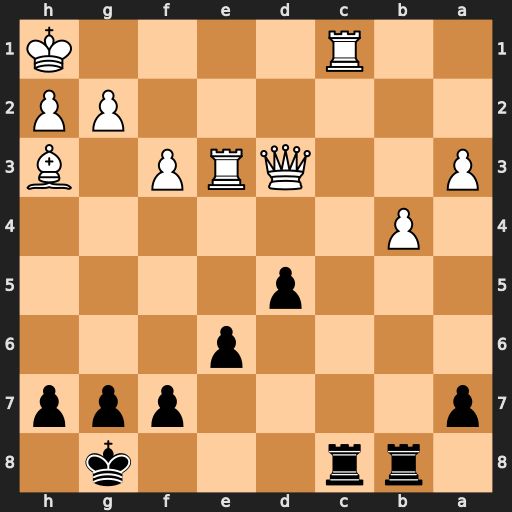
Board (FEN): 1rr3k1/p4ppp/4p3/3p4/1P6/P2QRP1B/6PP/2R4K
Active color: b
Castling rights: -
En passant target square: -
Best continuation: Rxc1+ Re1 Rxe1+ Qf1 Rxf1#